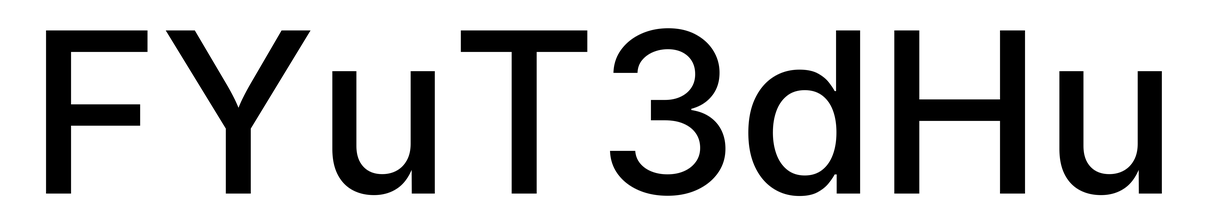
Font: Inter_Medium